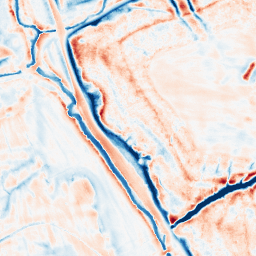
Category: edge_preserving
Decomposition family: bilateral
Decomposition parameters: d: 21
sigma_color: 100
sigma_space: 150
Upsampling method: bspline
Upsampling parameters: scale: 4
Upsampling scale: 4